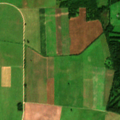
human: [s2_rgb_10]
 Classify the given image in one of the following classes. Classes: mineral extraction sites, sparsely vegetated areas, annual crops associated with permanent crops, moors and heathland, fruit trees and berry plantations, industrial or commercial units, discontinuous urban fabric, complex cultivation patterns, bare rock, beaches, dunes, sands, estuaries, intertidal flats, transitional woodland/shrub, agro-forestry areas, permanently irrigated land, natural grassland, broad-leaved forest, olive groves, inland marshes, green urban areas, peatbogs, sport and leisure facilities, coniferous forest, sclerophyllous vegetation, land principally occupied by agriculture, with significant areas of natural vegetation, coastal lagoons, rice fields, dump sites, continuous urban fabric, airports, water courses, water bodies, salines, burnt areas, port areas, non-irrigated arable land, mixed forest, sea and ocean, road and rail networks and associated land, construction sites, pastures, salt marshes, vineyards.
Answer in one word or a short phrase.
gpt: non-irrigated arable land, coniferous forest, mixed forest